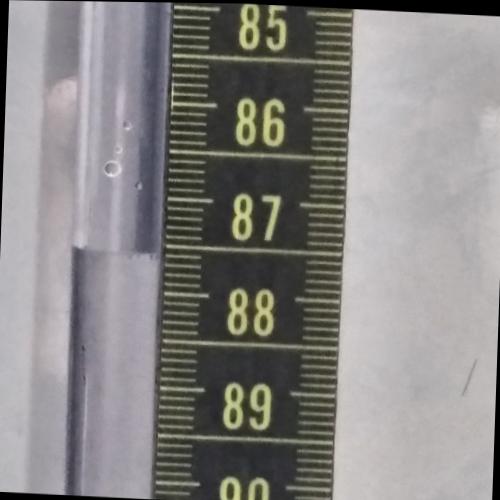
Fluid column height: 87.6 cm